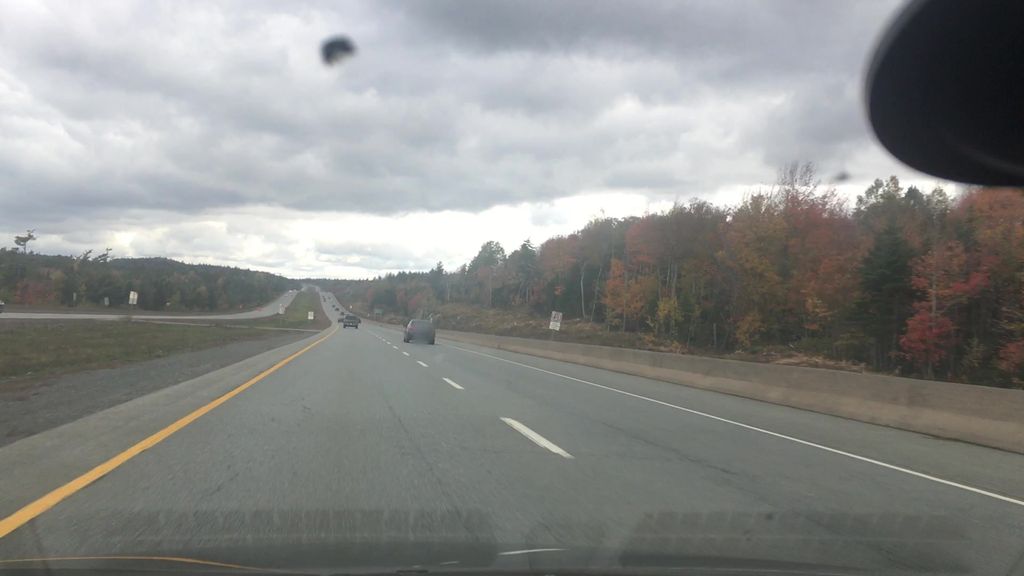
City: halifax